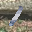
Label: 1